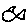
Label: fish